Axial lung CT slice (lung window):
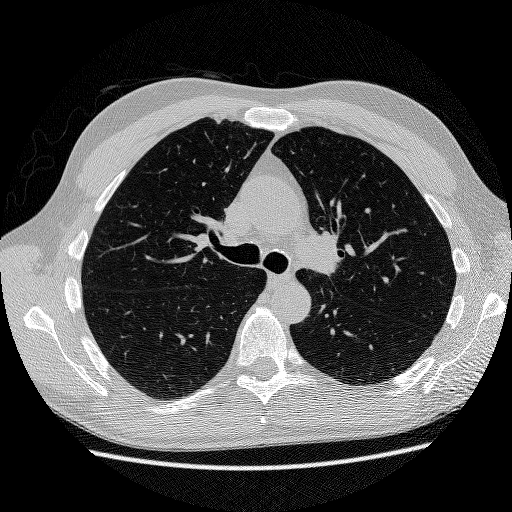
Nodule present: no